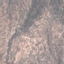
Land use / land cover: HerbaceousVegetation